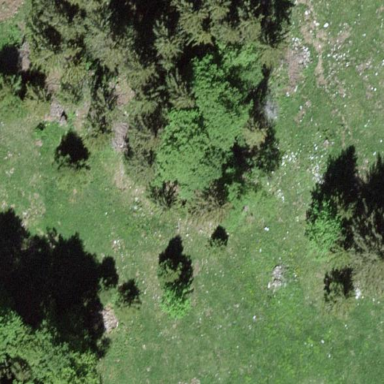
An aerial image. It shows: Forest area.